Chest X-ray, AP view. Patient: 29 years old, sex F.
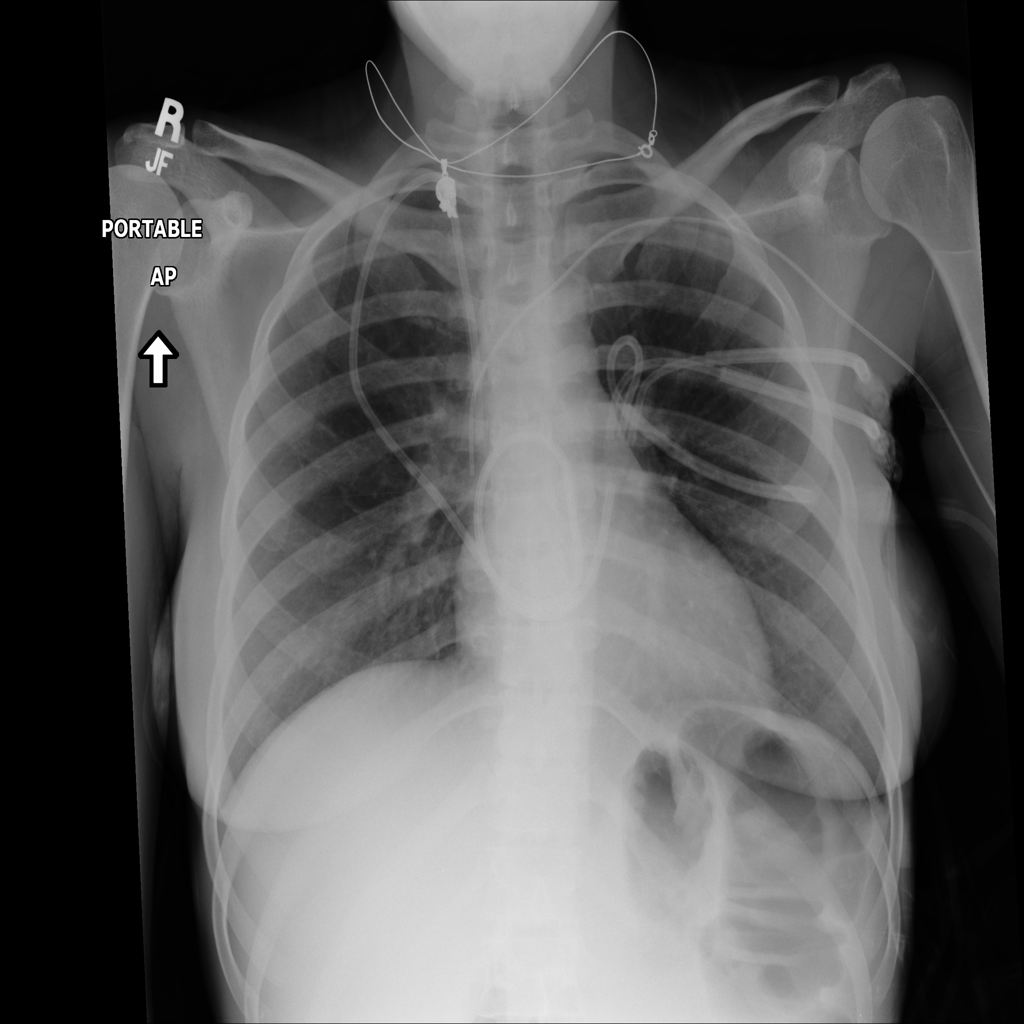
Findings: No Finding